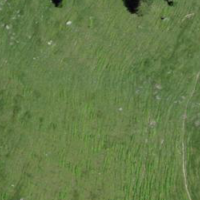
EUNIS habitat code: 23
Species observed at this site:
Dactylorhiza viridis